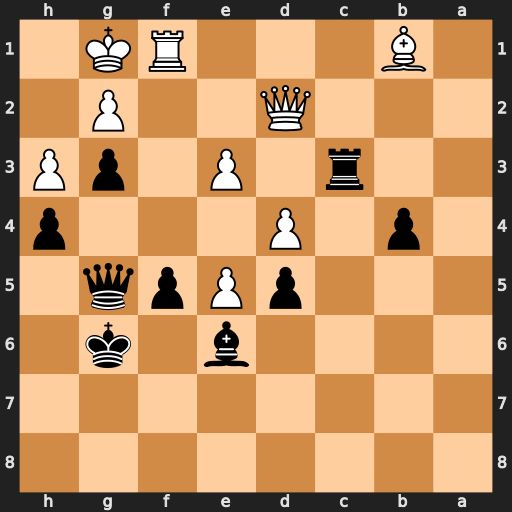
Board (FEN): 8/8/4b1k1/3pPpq1/1p1P3p/2r1P1pP/3Q2P1/1B3RK1
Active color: b
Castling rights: -
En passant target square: -
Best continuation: Qxe3+ Qxe3 Rxe3